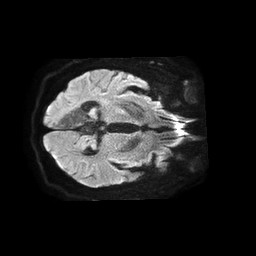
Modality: TRACE
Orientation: axial
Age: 52
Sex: male
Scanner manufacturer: philips
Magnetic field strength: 1.5 T
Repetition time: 4.6 s
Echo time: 0.08941 s